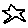
Label: star